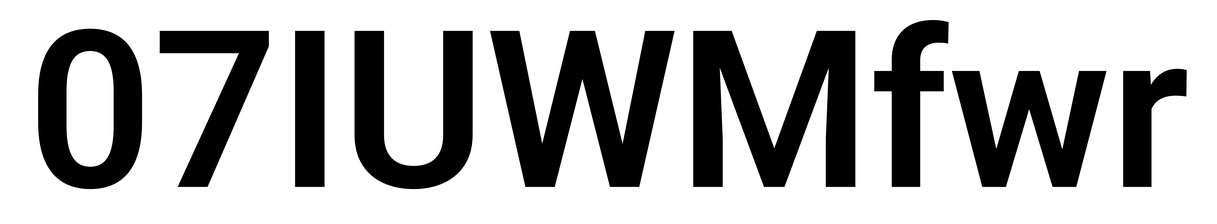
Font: Roboto_SemiBold